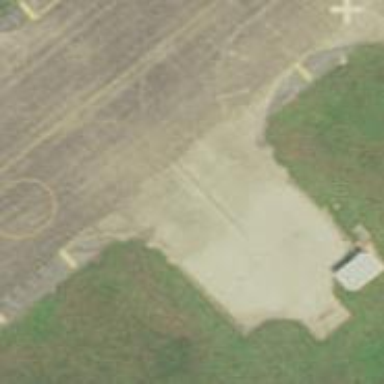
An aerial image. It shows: View of taxiway at the airport.